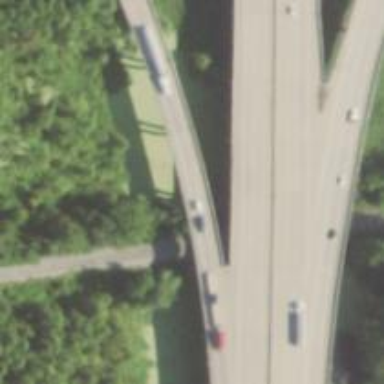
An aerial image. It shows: Beam structure bridge on motorway link.